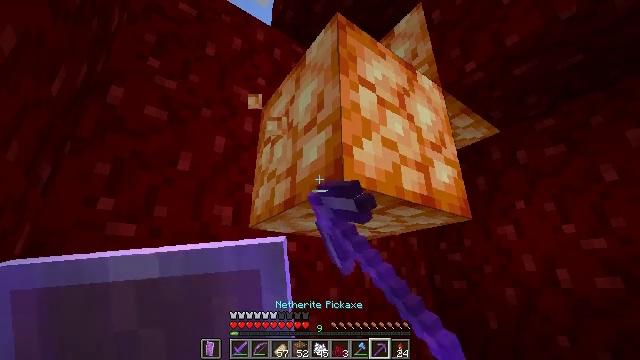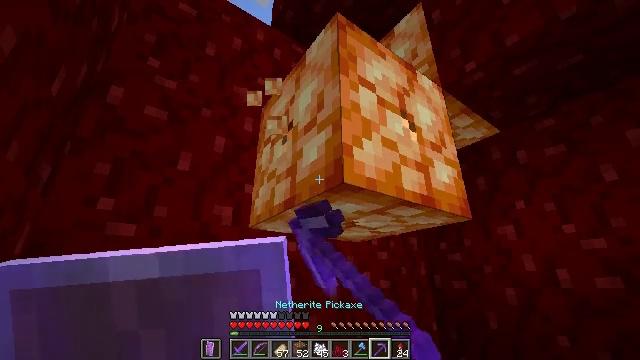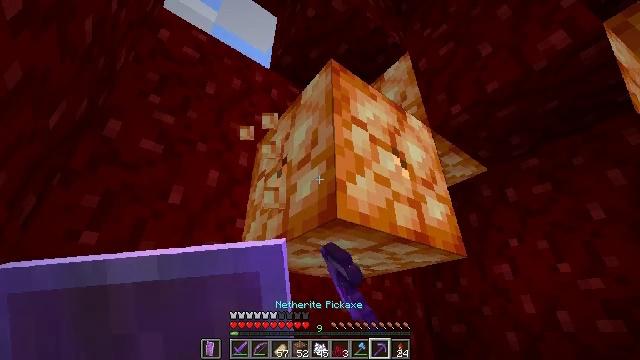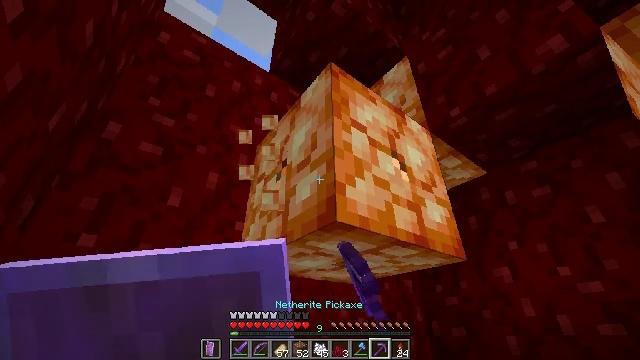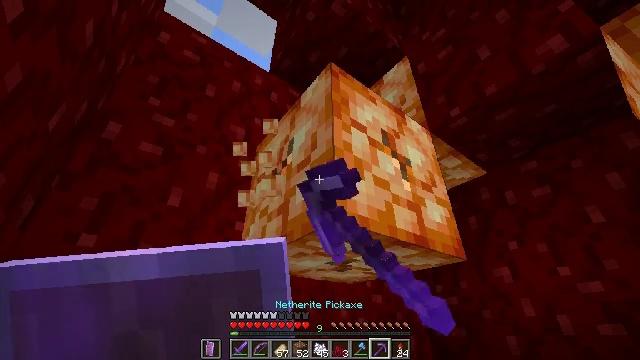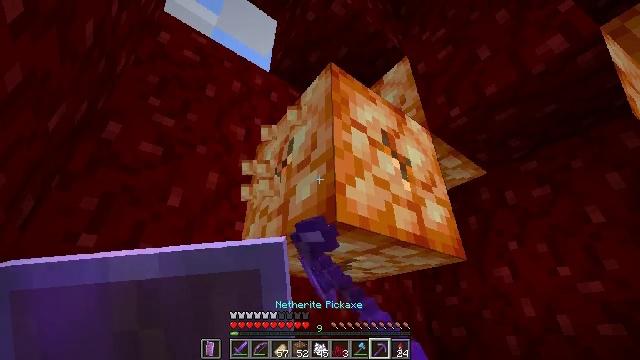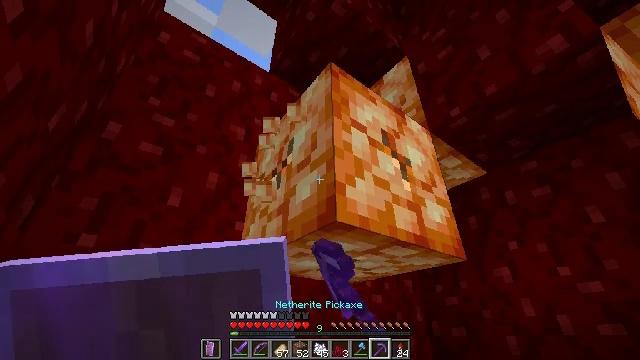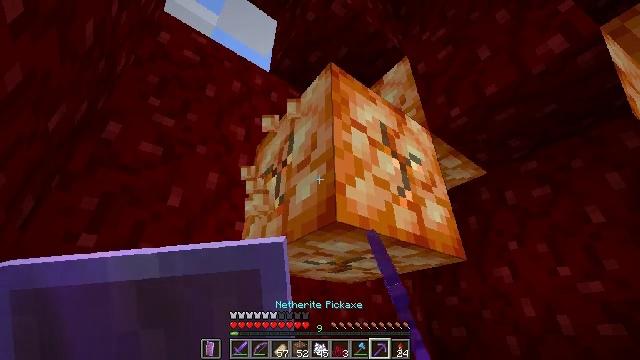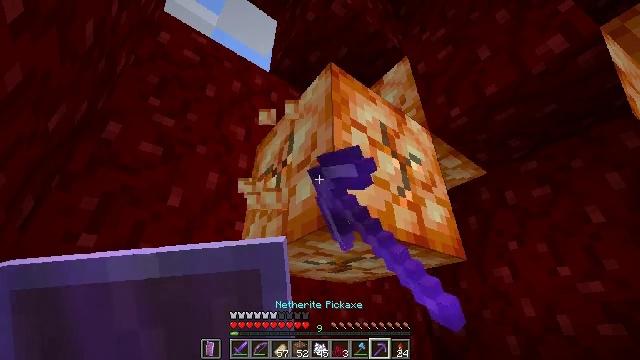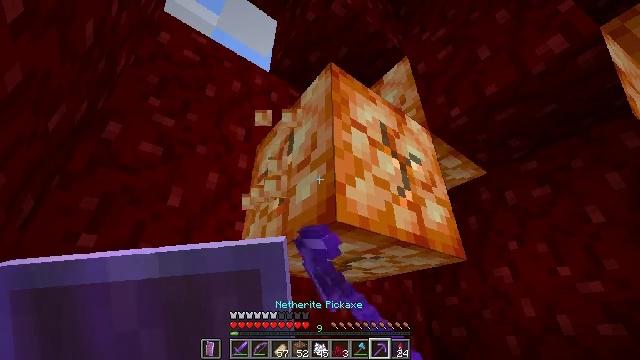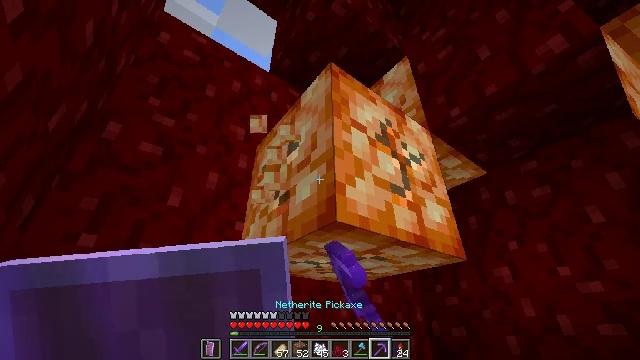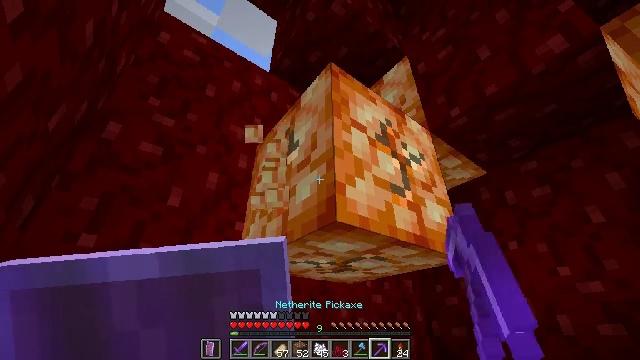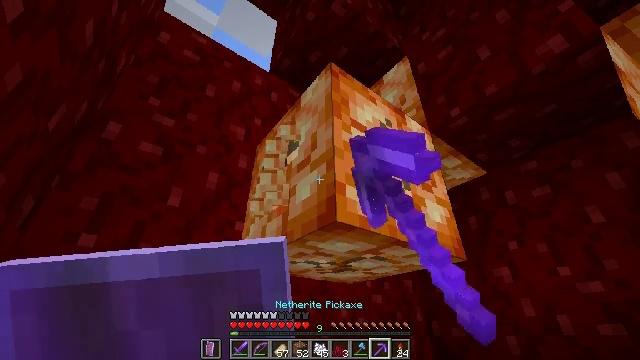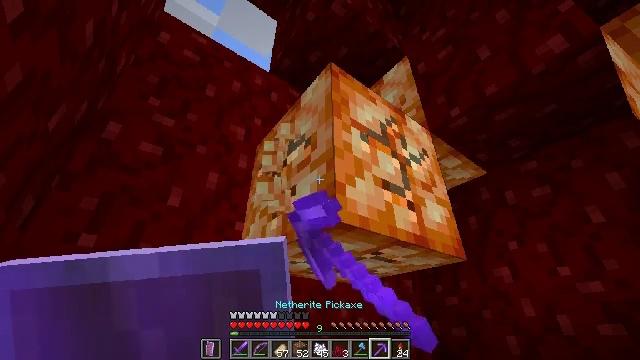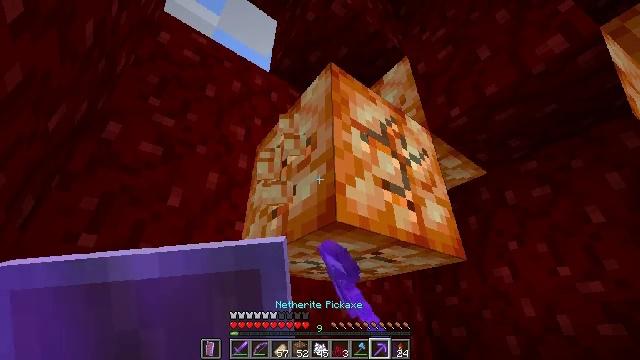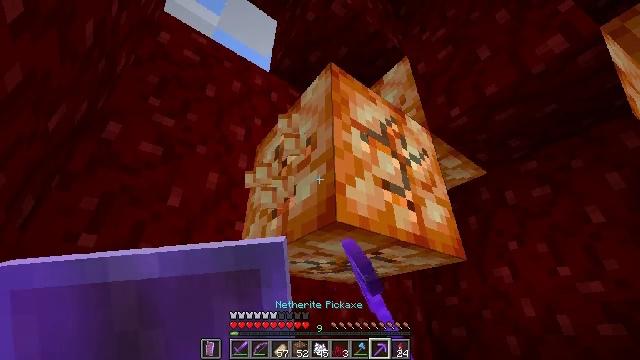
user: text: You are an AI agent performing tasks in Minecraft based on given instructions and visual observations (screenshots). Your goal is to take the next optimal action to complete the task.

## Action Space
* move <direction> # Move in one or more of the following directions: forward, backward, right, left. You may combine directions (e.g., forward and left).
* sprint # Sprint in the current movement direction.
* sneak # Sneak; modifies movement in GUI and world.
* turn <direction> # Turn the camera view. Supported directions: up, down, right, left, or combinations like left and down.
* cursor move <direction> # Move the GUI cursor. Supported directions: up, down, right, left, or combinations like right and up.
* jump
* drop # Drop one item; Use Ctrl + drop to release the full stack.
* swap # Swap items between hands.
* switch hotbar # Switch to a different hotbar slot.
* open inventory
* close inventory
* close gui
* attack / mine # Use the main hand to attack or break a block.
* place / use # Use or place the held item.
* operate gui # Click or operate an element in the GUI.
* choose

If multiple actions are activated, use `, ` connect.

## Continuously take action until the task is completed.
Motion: motion action
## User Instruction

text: Collect the shroomlight block.
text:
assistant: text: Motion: attack / mine
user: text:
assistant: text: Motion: turn right and up, attack / mine
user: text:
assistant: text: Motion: attack / mine
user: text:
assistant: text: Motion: attack / mine
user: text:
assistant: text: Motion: attack / mine
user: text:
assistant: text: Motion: attack / mine
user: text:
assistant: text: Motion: attack / mine
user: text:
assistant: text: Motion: attack / mine
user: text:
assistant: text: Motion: attack / mine
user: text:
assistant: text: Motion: attack / mine
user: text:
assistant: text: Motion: attack / mine
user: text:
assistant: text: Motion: attack / mine
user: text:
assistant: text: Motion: attack / mine
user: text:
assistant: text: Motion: attack / mine
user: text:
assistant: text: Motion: attack / mine
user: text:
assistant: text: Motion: attack / mine
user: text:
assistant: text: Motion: attack / mine
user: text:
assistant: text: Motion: attack / mine
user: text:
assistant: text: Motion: attack / mine
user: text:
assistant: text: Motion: attack / mine
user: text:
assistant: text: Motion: attack / mine
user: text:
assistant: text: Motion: attack / mine
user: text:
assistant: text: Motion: attack / mine
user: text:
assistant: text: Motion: attack / mine
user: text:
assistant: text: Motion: attack / mine
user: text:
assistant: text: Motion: attack / mine
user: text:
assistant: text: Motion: attack / mine
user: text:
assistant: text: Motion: attack / mine
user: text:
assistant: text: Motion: attack / mine
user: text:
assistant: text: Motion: attack / mine